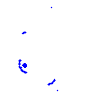
Particle: pion